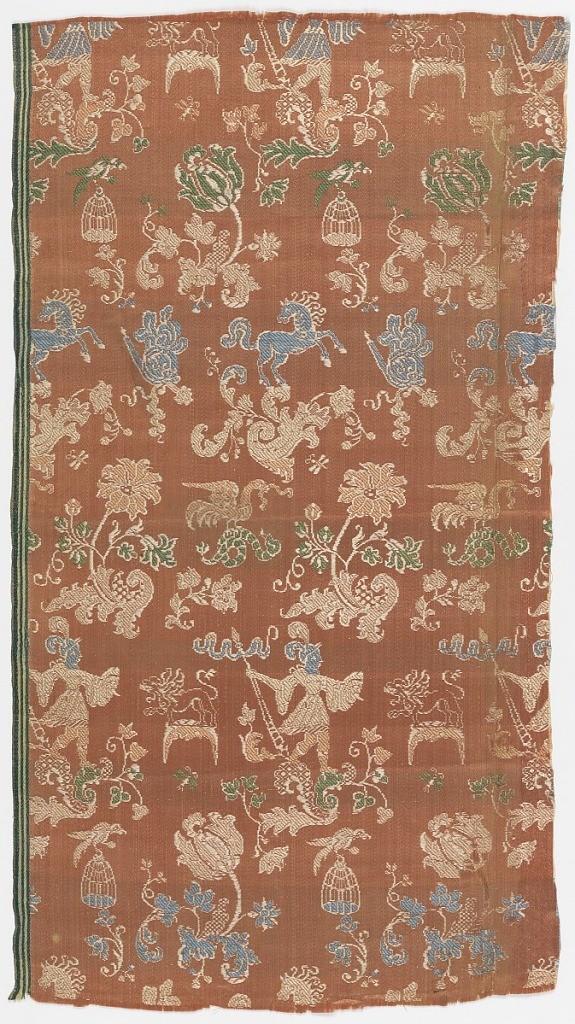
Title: Fragment
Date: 1650–1700
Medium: silk Technique: 7&1satin with floats of supplementary weft
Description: Bands of pattern - flowers, people, birds horses - on a pale red-orange ground. One green and white striped selvage.